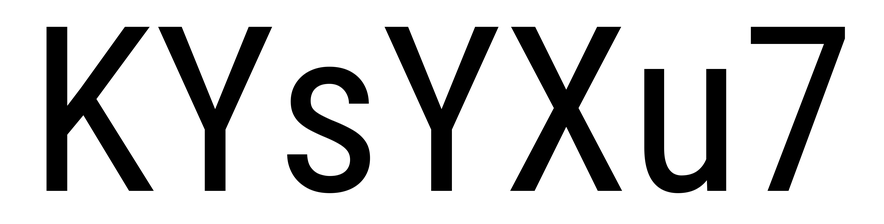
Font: Roboto_Condensed_Regular